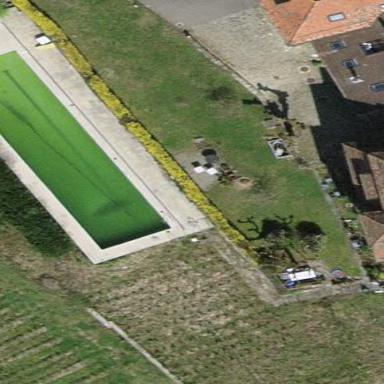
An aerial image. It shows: Swimming pool located in leisure land.